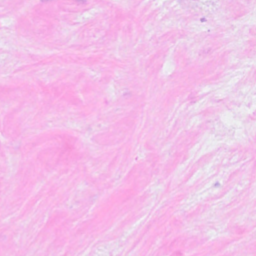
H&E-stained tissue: Breast